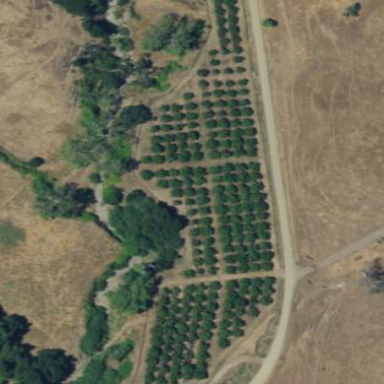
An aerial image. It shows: Orchard.